You are looking at the unprocessed time series of a bearing vibration snapshot. Classify the bearing condition as one of: normal, inner_race, outer_race, ball.
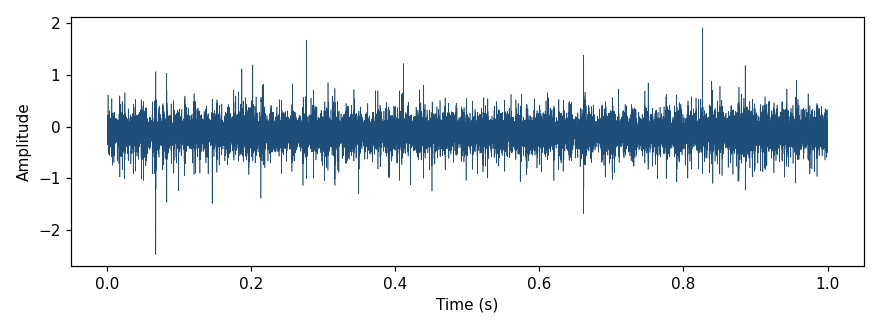
Answer: inner_race